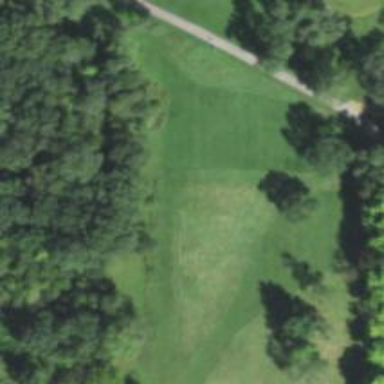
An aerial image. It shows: Disc golf hole.